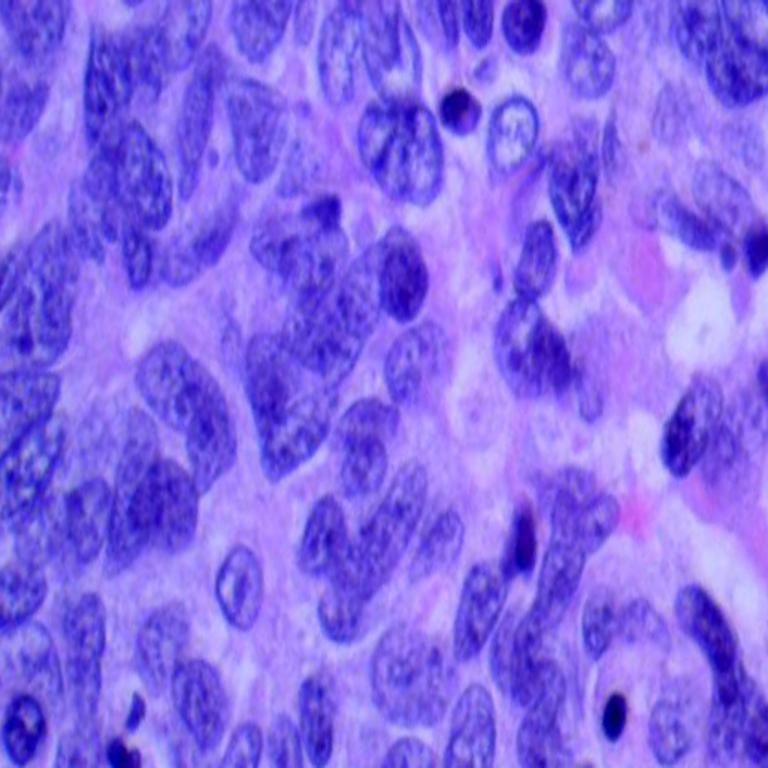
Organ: lung
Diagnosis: squamous carcinomas